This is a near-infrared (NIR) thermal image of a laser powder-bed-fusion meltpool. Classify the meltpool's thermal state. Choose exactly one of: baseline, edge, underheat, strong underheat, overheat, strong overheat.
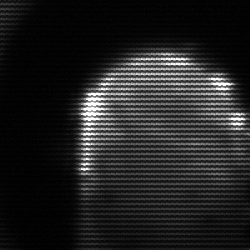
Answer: baseline